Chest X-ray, AP view. Patient: 32 years old, sex F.
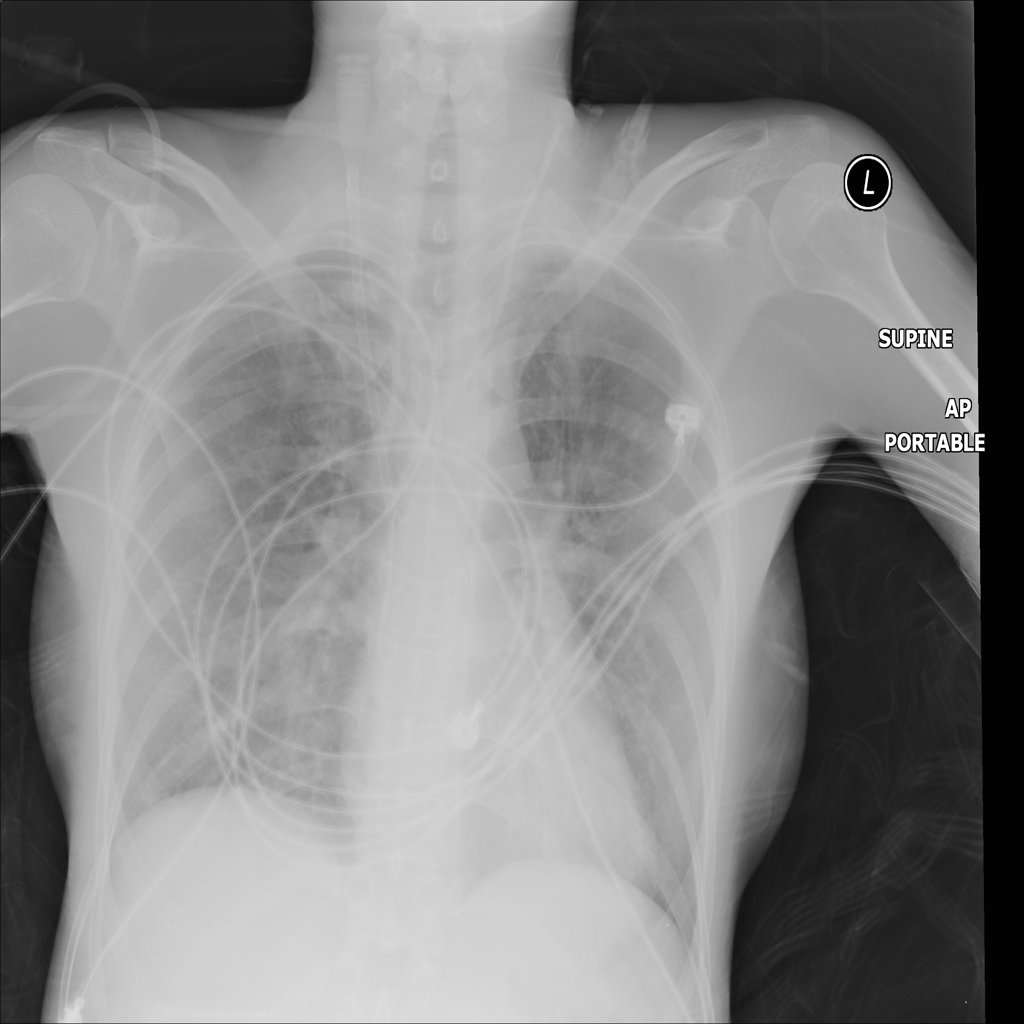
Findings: No Finding